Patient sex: M
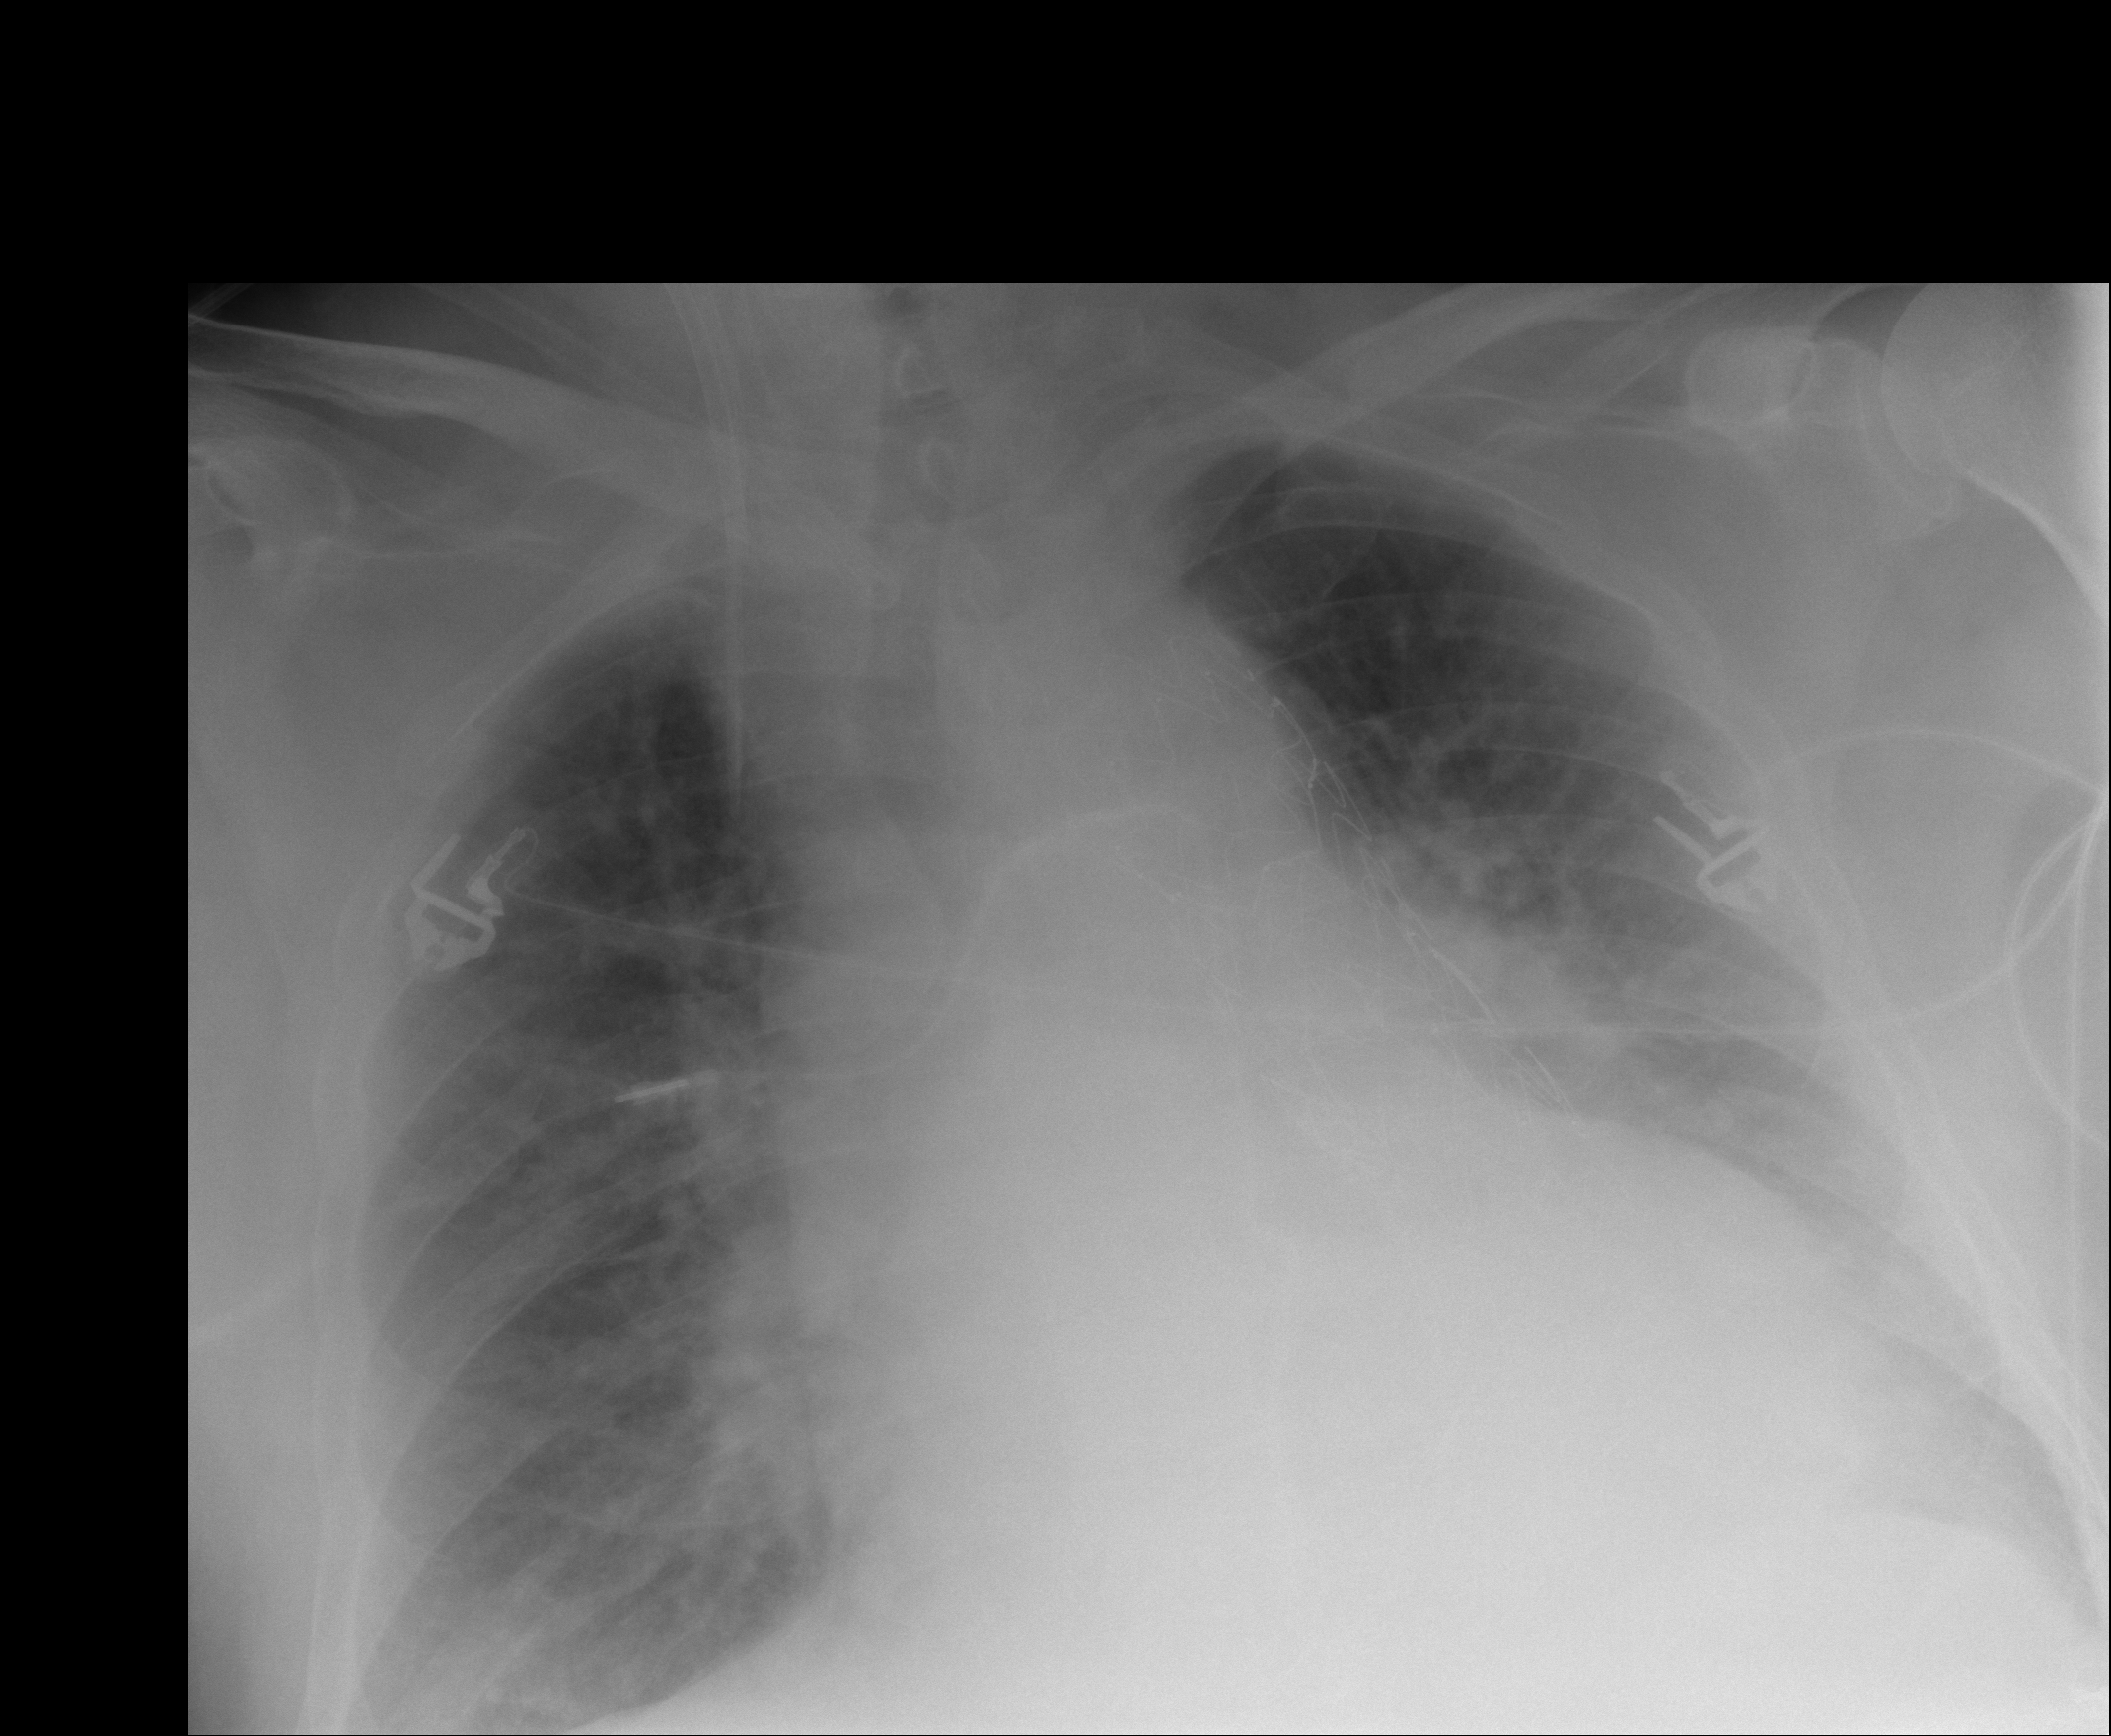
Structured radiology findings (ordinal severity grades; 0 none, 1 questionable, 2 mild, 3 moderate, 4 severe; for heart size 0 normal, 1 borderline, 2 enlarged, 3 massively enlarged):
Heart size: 3
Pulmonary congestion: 2
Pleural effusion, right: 0
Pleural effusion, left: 2
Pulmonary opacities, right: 0
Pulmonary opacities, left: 0
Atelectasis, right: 0
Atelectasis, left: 0